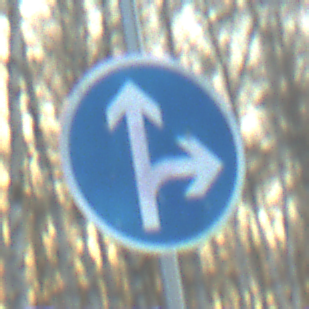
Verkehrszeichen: VorgeschriebeneFahrtrichtungGeradeausOderRechts
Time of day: SunriseSunset
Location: Outdoor (Nature)
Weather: Clear
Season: Winter
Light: Natural